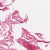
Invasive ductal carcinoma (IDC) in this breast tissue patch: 0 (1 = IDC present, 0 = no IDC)